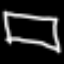
Label: square